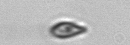
Label: Cryptophyta